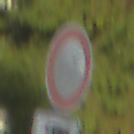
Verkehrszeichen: VerbotFahrzeugeAllerArt
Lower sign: MehrspurigeFahrzeugeFrei10
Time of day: SunriseSunset
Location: Outdoor (Suburban)
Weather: PartlyCloudy
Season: NotSpecified
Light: Natural